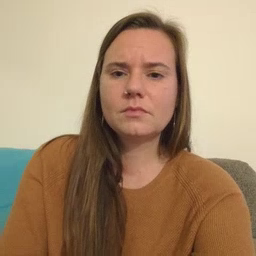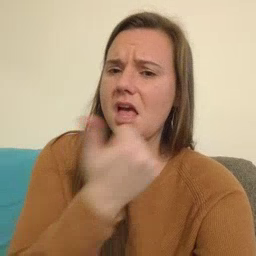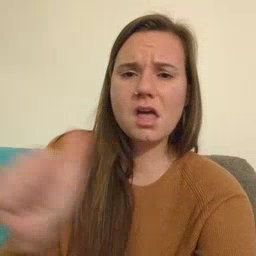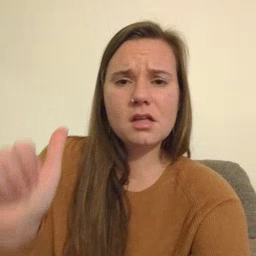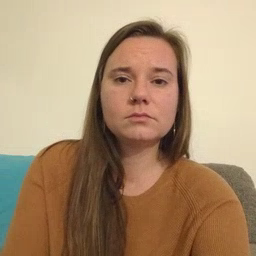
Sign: any